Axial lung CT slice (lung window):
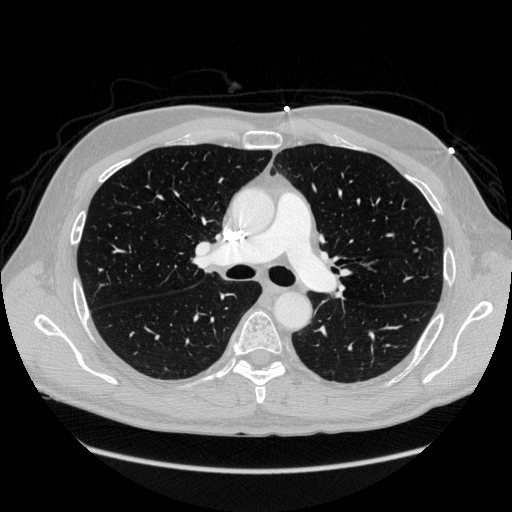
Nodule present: yes
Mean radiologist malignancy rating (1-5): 2.5